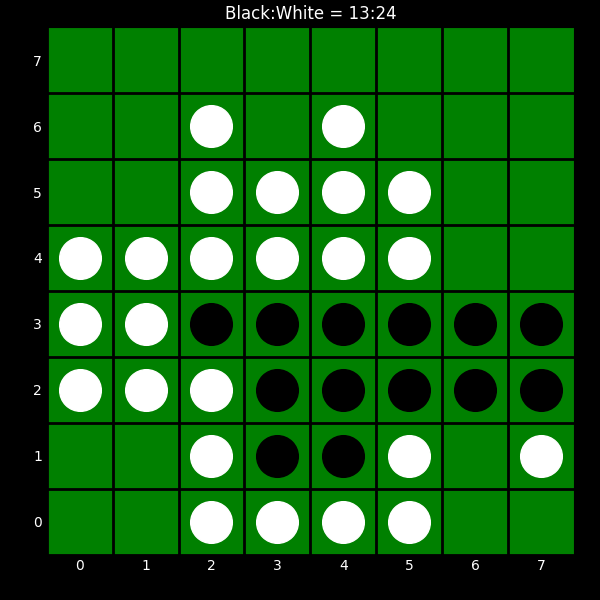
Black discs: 13
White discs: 24